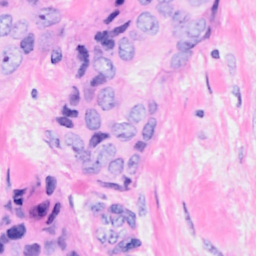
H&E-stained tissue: Breast